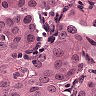
Metastatic tissue present: yes